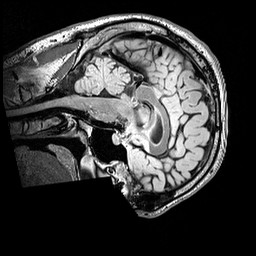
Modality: FLAIR
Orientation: sagittal
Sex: male
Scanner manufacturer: siemens
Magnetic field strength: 3 T
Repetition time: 5 s
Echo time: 0.395 s